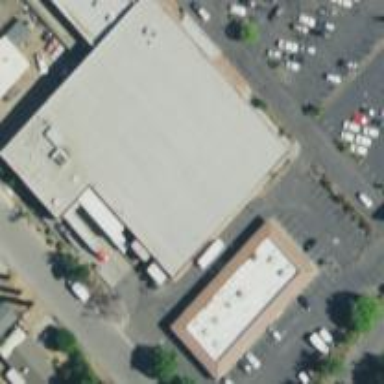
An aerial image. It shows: Commercial building.